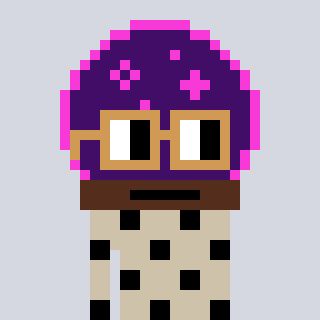
a pixel art character with square brown glasses, a crystalball-shaped head and a bege-colored body on a cool background